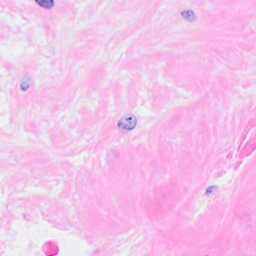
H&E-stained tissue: Breast